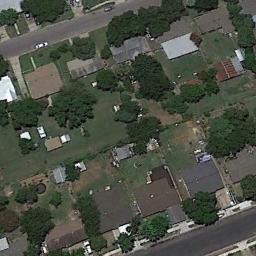
Label: residential